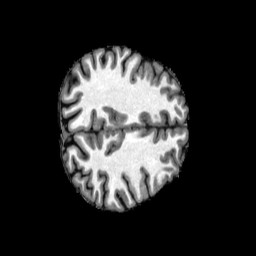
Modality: T1w
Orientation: axial
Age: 37
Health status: healthy
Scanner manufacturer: philips
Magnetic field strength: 3 T
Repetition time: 0.007907 s
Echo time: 0.003626 s